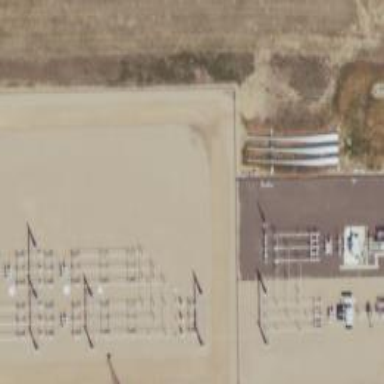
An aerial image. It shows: Outdoor power substation enclosed by fence. The substation operates at the transmission level.